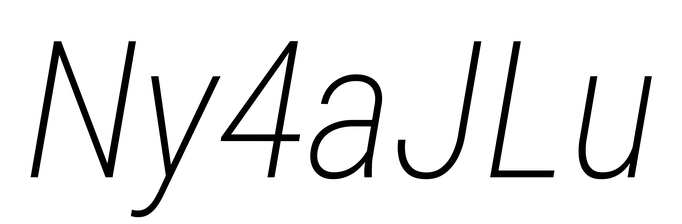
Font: Roboto-Italic_Condensed_ExtraLight_Italic